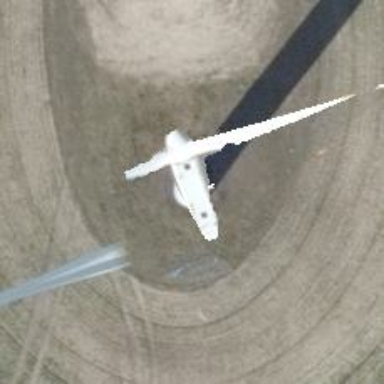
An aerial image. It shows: Wind generator in the form of horizontal axis wind turbine.